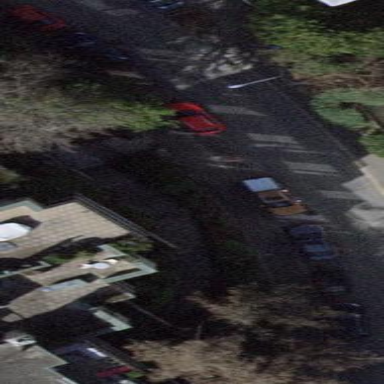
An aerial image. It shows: Parking lane area.